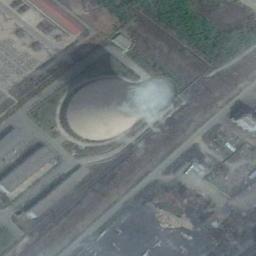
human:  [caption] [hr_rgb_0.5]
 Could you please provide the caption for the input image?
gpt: The thermal power station is on the grass next to some buildings with white mist above .

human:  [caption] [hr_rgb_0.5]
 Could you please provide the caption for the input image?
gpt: There is a row of white buildings next to the thermal power station .

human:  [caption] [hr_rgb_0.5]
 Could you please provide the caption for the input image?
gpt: There is a factory building in a thermal power station and a cooling tower is steaming .

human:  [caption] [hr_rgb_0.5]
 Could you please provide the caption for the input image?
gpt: There are many buildings of different shapes next to the thermal power station .

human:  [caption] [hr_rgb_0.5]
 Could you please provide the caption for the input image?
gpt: There are some buildings and a chimney on the thermal power station .